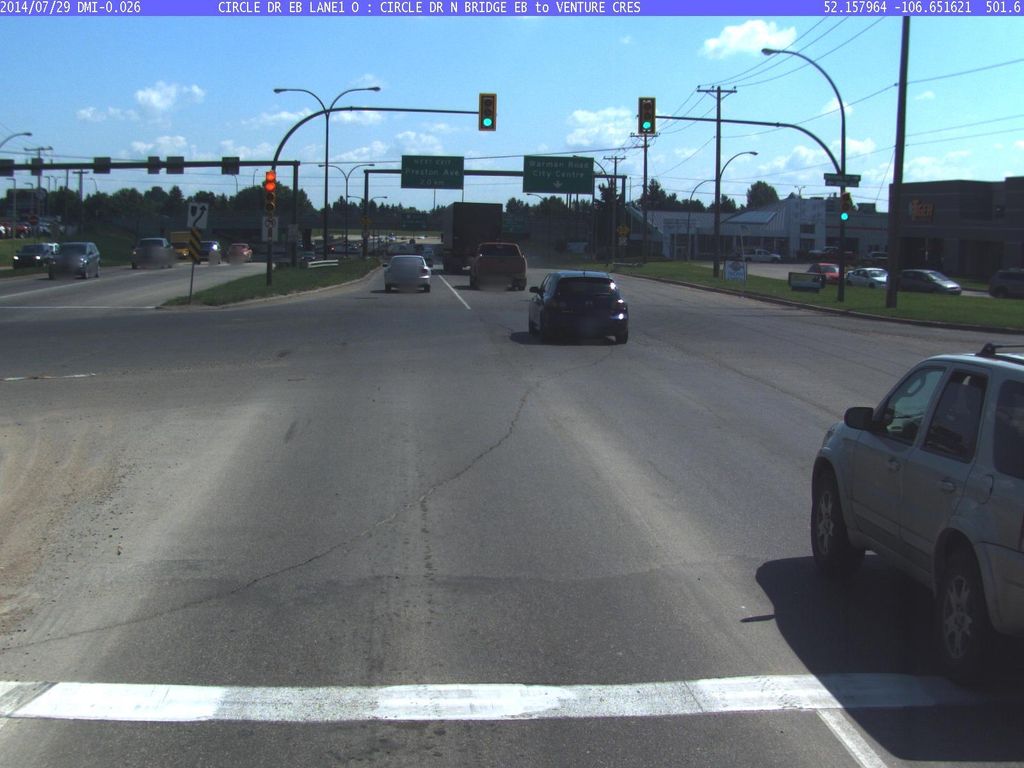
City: saskatoon